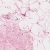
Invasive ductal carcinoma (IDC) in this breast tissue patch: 0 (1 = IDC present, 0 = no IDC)